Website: home-depot
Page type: receipt
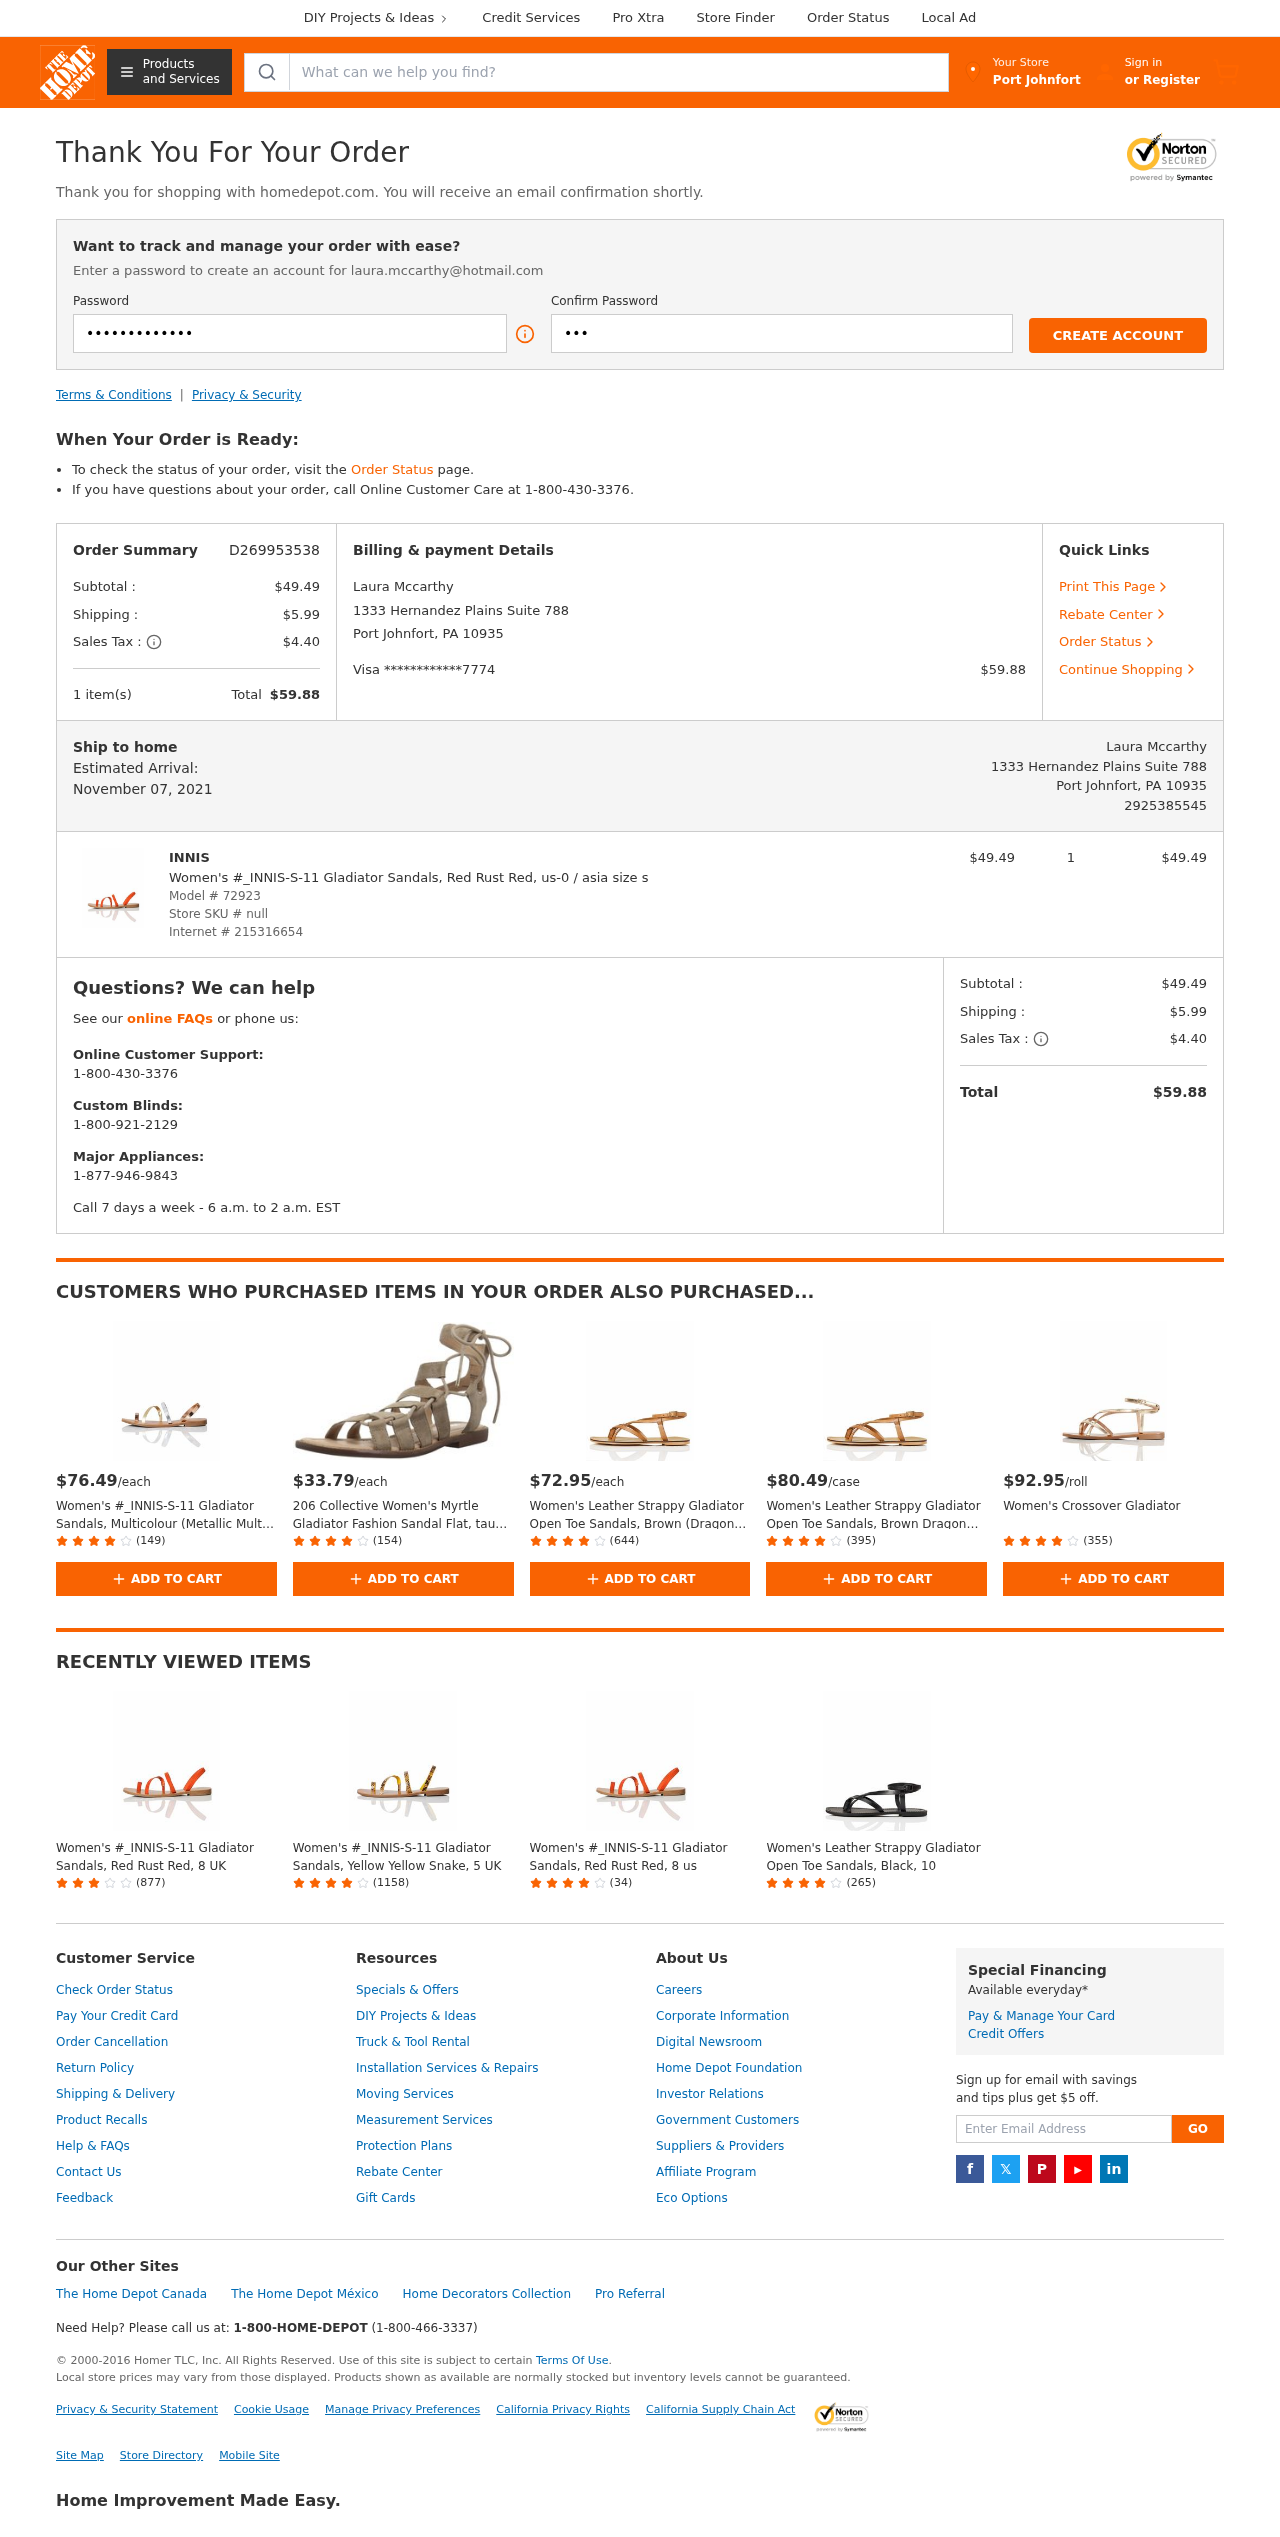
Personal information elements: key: PII_CARD_LAST4
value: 7774
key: PII_CARD_TYPE
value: Visa
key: PII_CITY
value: Port Johnfort
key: PII_EMAIL
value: laura.mccarthy@hotmail.com
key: PII_FULLNAME
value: Laura Mccarthy
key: PII_PHONE
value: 2925385545
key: PII_STREET
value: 1333 Hernandez Plains Suite 788
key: PII_CITY_STATE_ZIP
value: Port Johnfort, PA 10935
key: PII_FULLNAME2
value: Laura Mccarthy
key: PII_POSTCODE
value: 10935
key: PII_STATE_ABBR
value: PA
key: PII_POSTCODE_FULL
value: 10935
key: PII_CITY_STATE
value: Port Johnfort, PA
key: PII_POSTCODE_NUMERIC
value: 10935
Product elements: key: PRODUCT1_BRAND
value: INNIS
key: PRODUCT1_NAME
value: Women's #_INNIS-S-11 Gladiator Sandals, Red Rust Red, us-0 / asia size s
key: PRODUCT1_PRICE
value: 49.49
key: PRODUCT1_QUANTITY
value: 1
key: PRODUCT2_PRICE
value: $76.49
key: PRODUCT2_NAME
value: Women's #_INNIS-S-11 Gladiator Sandals, Multicolour (Metallic Multi), US 5
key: PRODUCT2_NUM_RATINGS
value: (149)
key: PRODUCT3_PRICE
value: $33.79
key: PRODUCT3_NAME
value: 206 Collective Women's Myrtle Gladiator Fashion Sandal Flat, taupe suede, 9 B US
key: PRODUCT3_NUM_RATINGS
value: (154)
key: PRODUCT4_PRICE
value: $72.95
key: PRODUCT4_NAME
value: Women's Leather Strappy Gladiator Open Toe Sandals, Brown (Dragon Tan), 3
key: PRODUCT4_NUM_RATINGS
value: (644)
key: PRODUCT5_PRICE
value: $80.49
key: PRODUCT5_NAME
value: Women's Leather Strappy Gladiator Open Toe Sandals, Brown Dragon Tan, 8
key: PRODUCT5_NUM_RATINGS
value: (395)
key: PRODUCT6_PRICE
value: $92.95
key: PRODUCT6_NAME
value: Women's Crossover Gladiator
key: PRODUCT6_NUM_RATINGS
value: (355)
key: PRODUCT7_NAME
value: Women's #_INNIS-S-11 Gladiator Sandals, Red Rust Red, 8 UK
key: PRODUCT7_NUM_RATINGS
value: (877)
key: PRODUCT8_NAME
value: Women's #_INNIS-S-11 Gladiator Sandals, Yellow Yellow Snake, 5 UK
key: PRODUCT8_NUM_RATINGS
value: (1158)
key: PRODUCT9_NAME
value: Women's #_INNIS-S-11 Gladiator Sandals, Red Rust Red, 8 us
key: PRODUCT9_NUM_RATINGS
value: (34)
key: PRODUCT10_NAME
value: Women's Leather Strappy Gladiator Open Toe Sandals, Black, 10
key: PRODUCT10_NUM_RATINGS
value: (265)
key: PRODUCT_MODEL_NUMBER
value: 72923
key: PRODUCT_INTERNET_NUMBER
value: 215316654
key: PRODUCT1_LINE_TOTAL
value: $49.49
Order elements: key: ORDER_ID
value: D269953538
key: ORDER_SUBTOTAL
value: $49.49
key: ORDER_SHIPPING_COST
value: $5.99
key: ORDER_TAX
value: $4.40
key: ORDER_NUM_ITEMS
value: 1 item(s)
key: ORDER_TOTAL
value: $59.88
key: ORDER_DELIVERY_DATE
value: November 07, 2021
Search elements: key: HEADER_SEARCH
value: What can we help you find?
Other elements: key: STORE_SKU
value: null